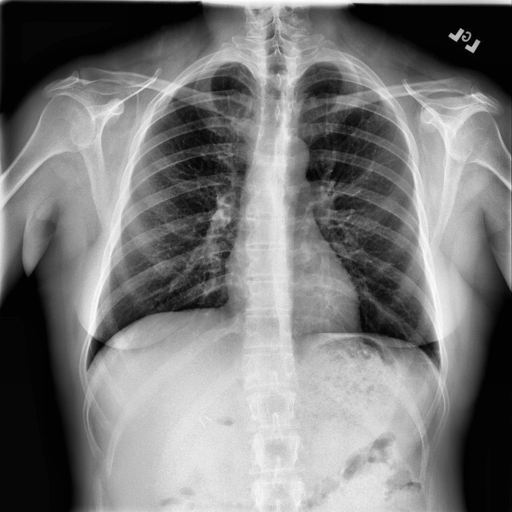
Finding: NORMAL